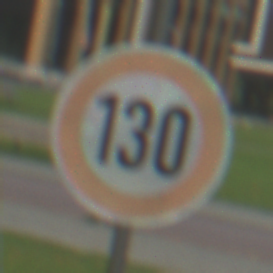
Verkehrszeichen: Geschwindigkeit130
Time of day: MorningAfternoon
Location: Outdoor (Urban)
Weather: PartlyCloudy
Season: NotSpecified
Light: Natural